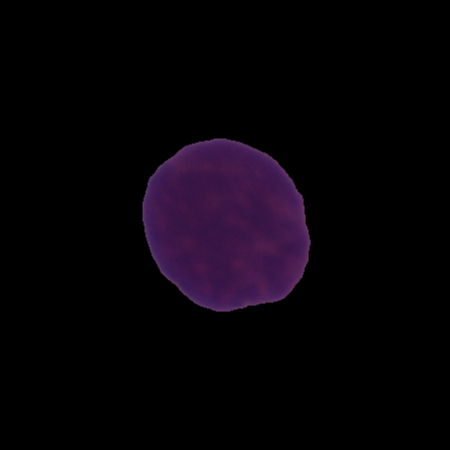
Label: healthy